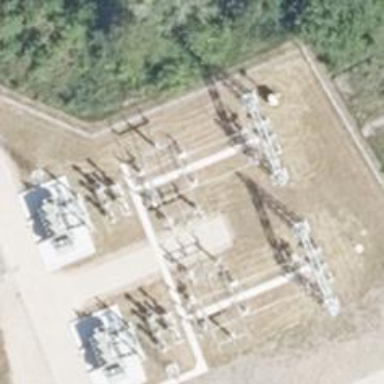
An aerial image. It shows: Switch for power supply.